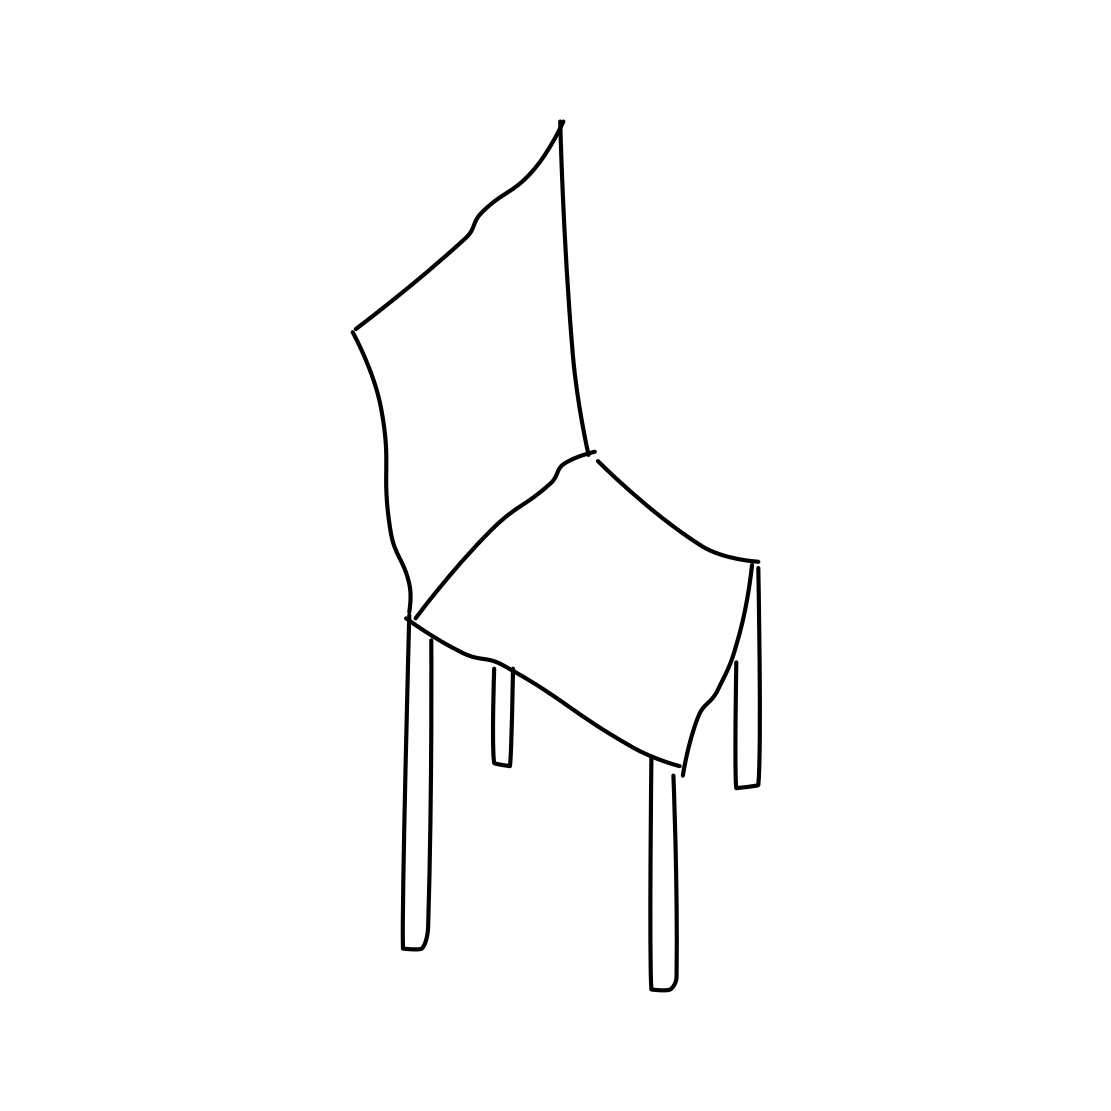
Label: chair